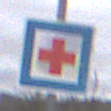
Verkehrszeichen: ErsteHilfe
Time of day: Midday
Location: Outdoor (Nature)
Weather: Overcast
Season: NotSpecified
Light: Natural